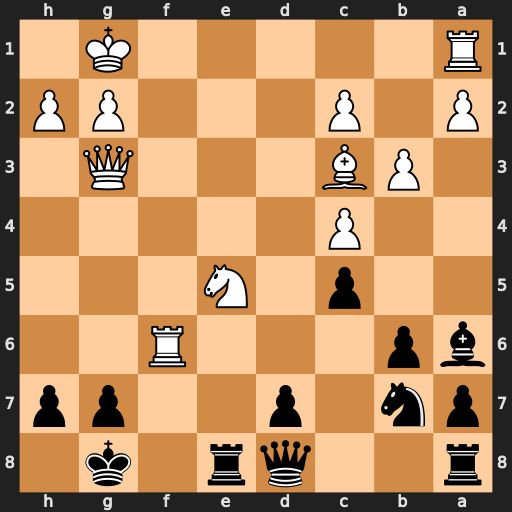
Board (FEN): r2qr1k1/pn1p2pp/bp3R2/2p1N3/2P5/1PB3Q1/P1P3PP/R5K1
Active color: b
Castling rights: -
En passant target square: -
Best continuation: Qxf6 Rf1 Qh6 Ng4 Qg6 Bxg7 Re4 Nf6+ Kxg7